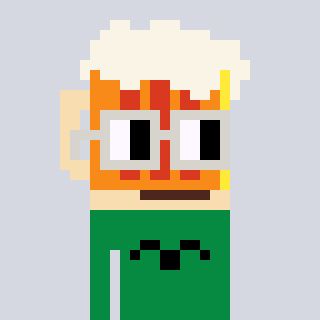
a pixel art character with square light gray glasses, a beer-shaped head and a green-colored body on a cool background